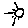
Label: sun